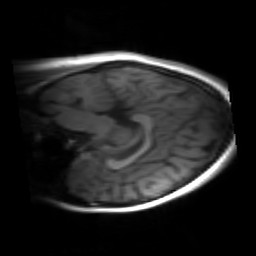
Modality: inplaneT1
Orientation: sagittal
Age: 19
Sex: female
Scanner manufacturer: siemens
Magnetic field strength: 3 T
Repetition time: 1.2 s
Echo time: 0.00251 s